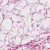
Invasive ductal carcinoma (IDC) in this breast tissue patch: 0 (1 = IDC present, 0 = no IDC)